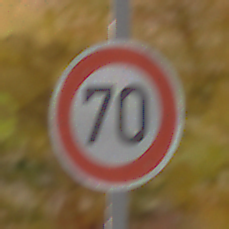
Verkehrszeichen: Geschwindigkeit70
Umgebung: Outdoor, Nature
Tageszeit: Night
Wetter: Clear
Licht: Natural
Jahreszeit: NotSpecified
Kontrast: LowContrast